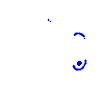
Particle: electron